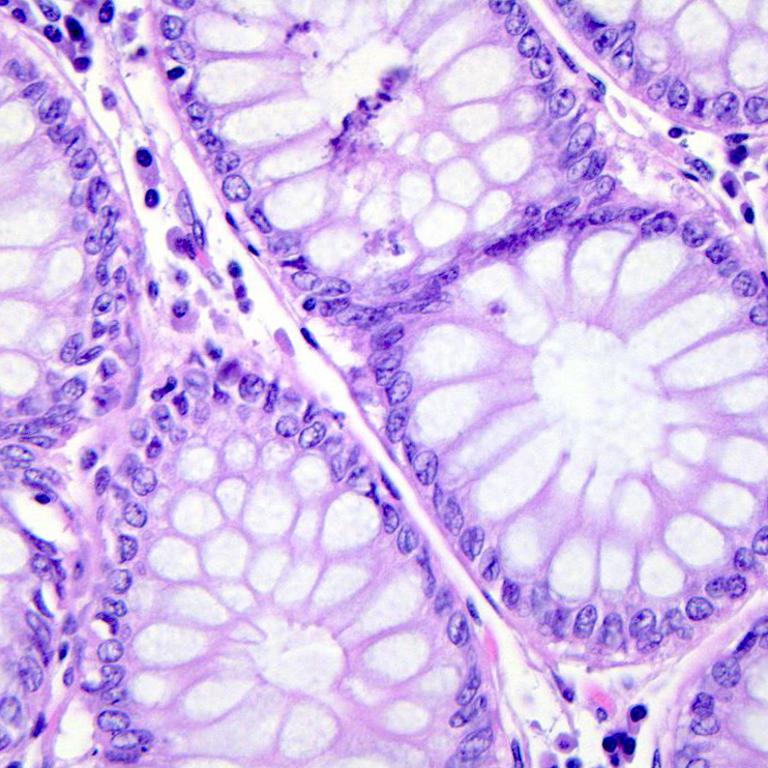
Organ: colon
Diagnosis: benign